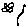
Label: flower